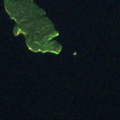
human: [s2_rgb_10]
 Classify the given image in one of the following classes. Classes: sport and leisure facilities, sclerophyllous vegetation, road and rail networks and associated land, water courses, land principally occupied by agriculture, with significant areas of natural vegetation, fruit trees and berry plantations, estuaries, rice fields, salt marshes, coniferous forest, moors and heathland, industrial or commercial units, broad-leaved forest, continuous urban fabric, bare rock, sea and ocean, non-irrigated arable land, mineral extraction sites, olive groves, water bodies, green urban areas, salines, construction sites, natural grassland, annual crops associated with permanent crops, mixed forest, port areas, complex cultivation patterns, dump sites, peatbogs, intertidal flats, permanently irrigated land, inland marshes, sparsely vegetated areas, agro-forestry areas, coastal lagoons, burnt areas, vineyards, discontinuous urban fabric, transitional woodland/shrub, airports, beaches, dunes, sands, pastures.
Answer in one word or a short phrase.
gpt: coniferous forest, water bodies